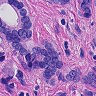
Metastatic tissue present: yes